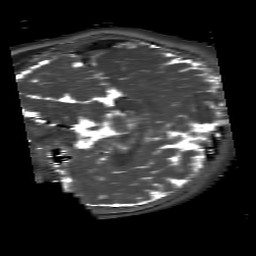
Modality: T2map
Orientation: sagittal
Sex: male
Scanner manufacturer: siemens
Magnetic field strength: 3 T
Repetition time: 4 s